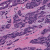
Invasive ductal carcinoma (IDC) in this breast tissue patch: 1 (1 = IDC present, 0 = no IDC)